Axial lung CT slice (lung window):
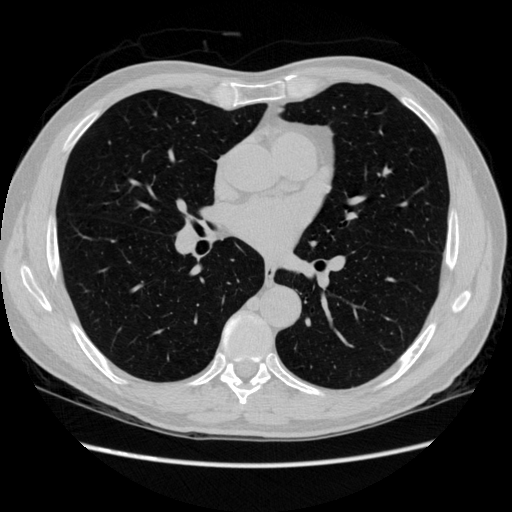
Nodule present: no